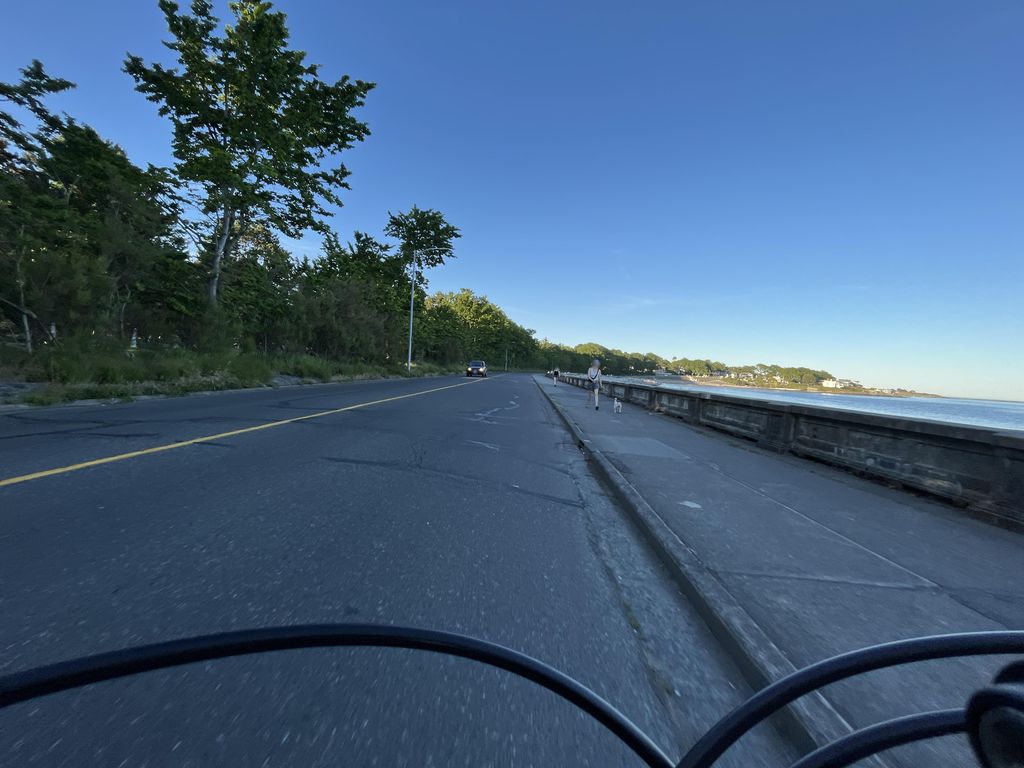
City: victoria